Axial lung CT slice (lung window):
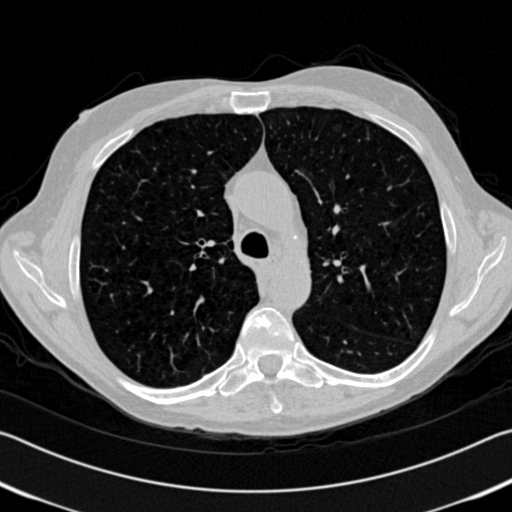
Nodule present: no